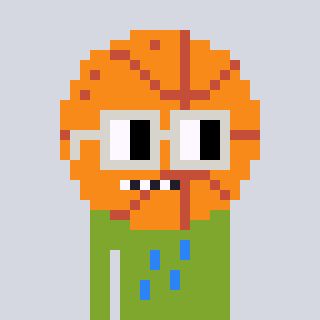
a pixel art character with square light gray glasses, a basketball-shaped head and a slimegreen-colored body on a cool background